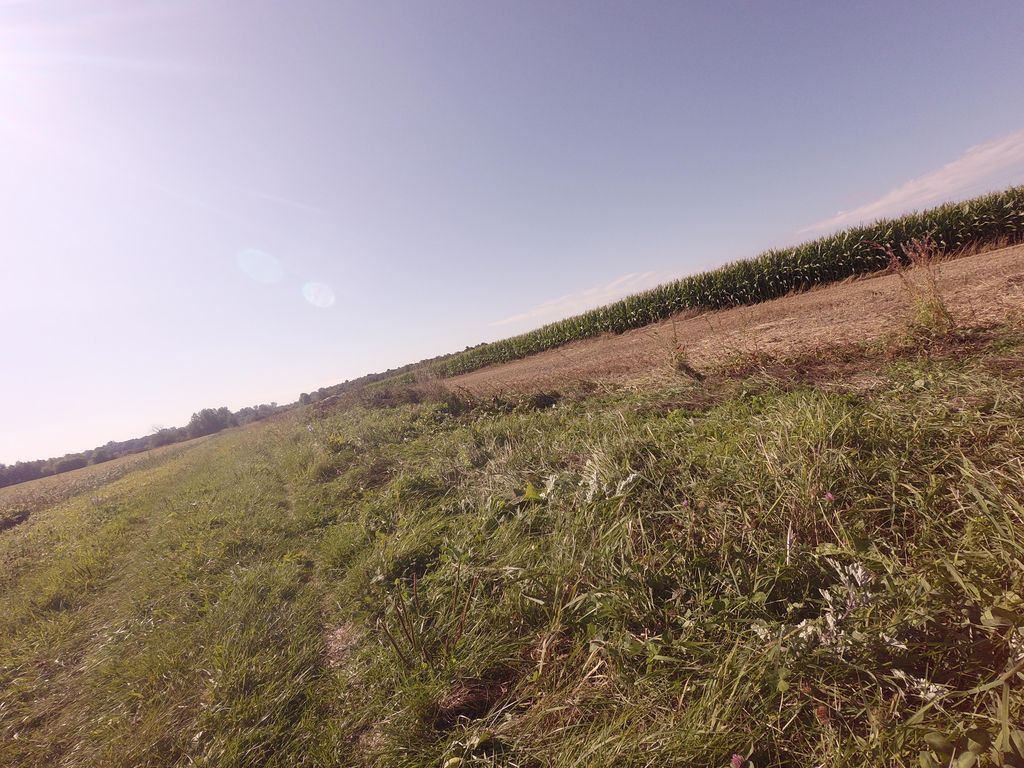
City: ottawa-gatineau